Question: I am looking for a way to customize the appearance of <URL> in a project.
Have looked in the documentation but could not find any specific instruction on how to change the style of the select box.
Kindly see the image below, circled in red, is a select2 replacement for select box. I will like to change the and make it look similar to the other text boxes on the page.
NB: Am using AngularJs and have created a directive for select2 link so:
.
'''
directive('select2', function () {
return {
restrict: 'A',
require: 'ngModel',
link: function (scope, element, attrs, ngModelCtrl) {
element.select2({
allowClear: true,
width: 'resolve'
});
}
};
});
'''
Here is the HTML code:
'''
<select select2 class="form-control" ng-model="select2" style="width:100%;">
<option value="one">First</option>
<option value="two">Second</option>
<option value="three">Third</option>
</select>
'''

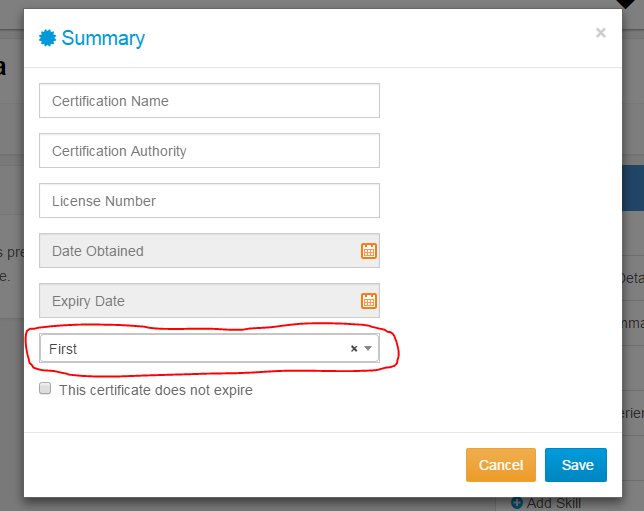
Answer: I guess it should be possible to simply overwrite the existing CSS rules.
'''
.select2-container--default .select2-selection--single {
background-color: #fff;
border: 1px solid #aaa; //change the border here
border-radius: 4px;
}
'''